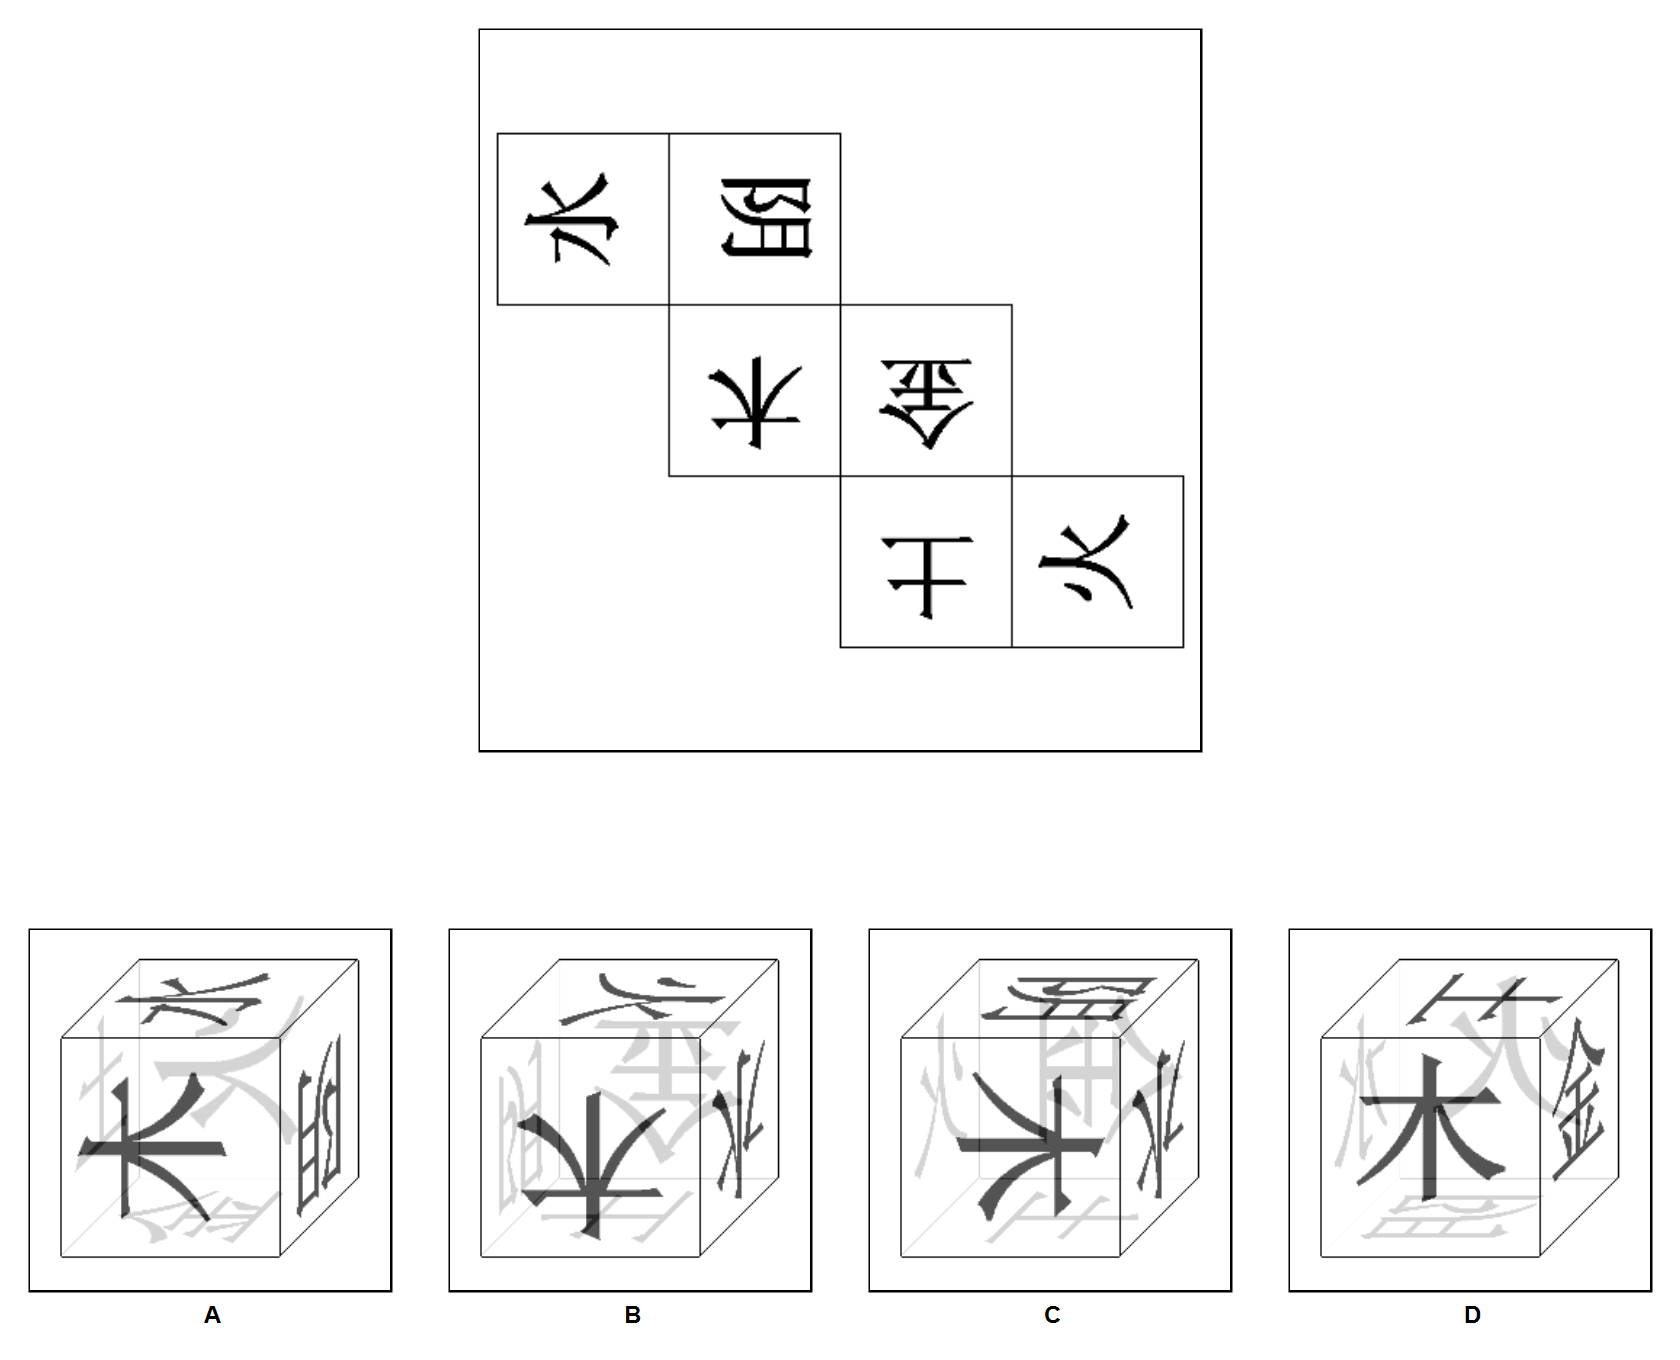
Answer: A